【题型】解答题　【知识点】平面几何　【难度】easy
已知：如图, 点 $D$ 是 $\triangle ABC$ 的边 $BC$ 上一点, 点 $E$ 在 $\triangle ABC$ 外部, 且 $\angle BAE = \angle CAD$, $\angle ACD = \angle ADC = \angle ADE$, $DE$ 交 $AB$ 于点 $F$。

(1) 求证：$AB = AE$；

(2) 如果 $AD = AF$, 求证：$EF^2 = BF \cdot AB$。
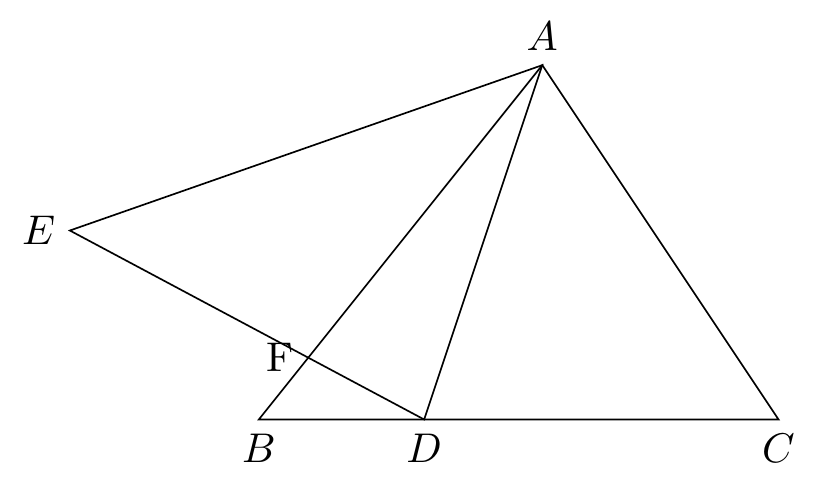
【解答】
解：(1)$\because \angle ACD = \angle ADC$,

$\therefore AC = AD$,

$\because \angle BAE = \angle CAD$,

$\therefore \angle BAC = \angle EAD$,

$\because \angle ACD = \angle ADE$,

$\therefore \triangle ABC \cong \triangle AED$ (ASA),

$\therefore AB = AE$；

(2)$\because AD = AF$,

$\therefore \angle ADF = \angle AFD$,

$\therefore \angle DAF = 180^\circ - 2\angle ADF$,

$\because \angle ACD = \angle ADC$,

$\therefore \angle CAD = 180^\circ - 2\angle ADC$,

$\because \angle ADC = \angle ADE$,

$\therefore \angle CAD = \angle DAF$,

$\because \angle BAE = \angle CAD$,

$\therefore \angle DAF = \angle BAE$,

$\because AB = AE$,

$\therefore \triangle ABD \cong \triangle AEF$ (SAS),

$\therefore BD = EF$, $\angle BAD = \angle EAF$,

$\therefore \angle B = \angle E$, $\angle AFE = \angle DFB$,

$\therefore \angle BDF = \angle BAE$,

$\therefore \angle BDF = \angle EAF = \angle BAD$,

$\therefore \angle B = \angle B$,

$\therefore \triangle BDF \sim \triangle BAD$,

$\therefore \frac{BD}{BA} = \frac{BF}{BD}$,

$\therefore BD^2 = BF \cdot AB$,

$\therefore EF^2 = BF \cdot AB$。